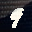
Label: 9